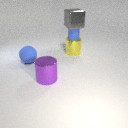
large yellow metal cylinder below small blue rubber cylinder